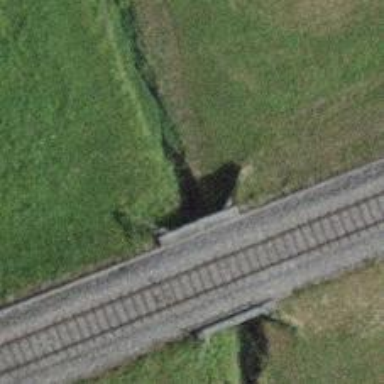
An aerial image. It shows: Culvert tunnel underneath ditch.